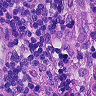
Metastatic tissue present: no